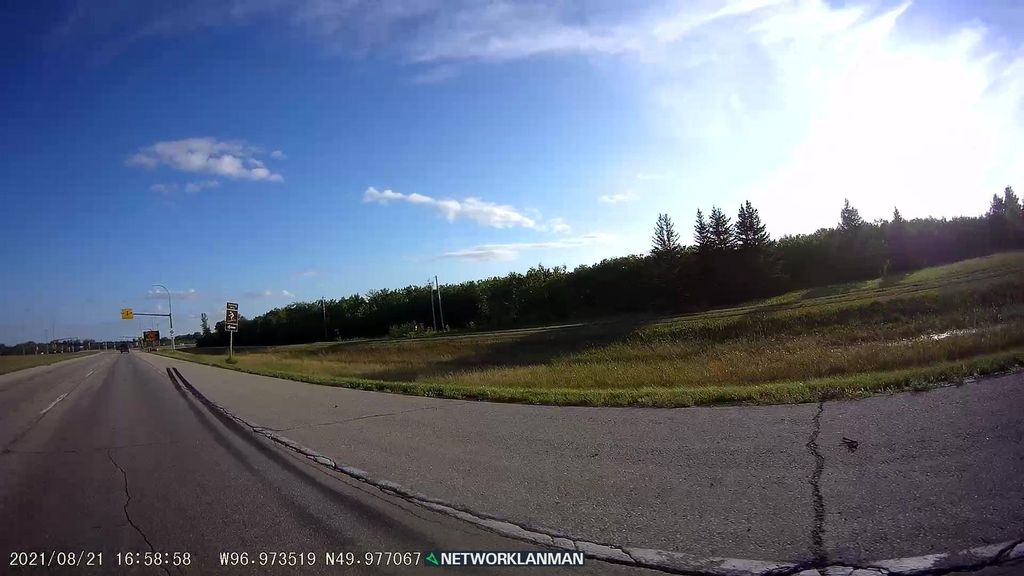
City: winnipeg